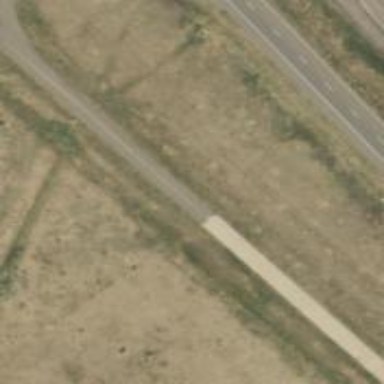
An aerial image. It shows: Paved tertiary road with asphalt surface.